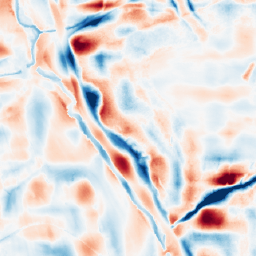
Category: wavelet
Decomposition family: wavelet_dwt
Decomposition parameters: wavelet: coif2
level: 5
Upsampling method: nearest
Upsampling parameters: scale: 2
Upsampling scale: 2